Question: I am having a little trouble with this query. I want to filter my Features down for all features that have applicabilities that have include the name 'G6', but that also do not have a many to many relationship with applicabilies that have the name 'n2'. I have right now:
'''
SELECT inner.*
FROM
(SELECT feat.*
FROM Features feat
INNER JOIN Feature _has_Applicability feat_app
ON feat_app.feature_id = feat.id
INNER JOIN Applicability app
ON feat_app.applicability_id = app.id
AND app.name like '%G6%'
WHERE feat.deleted_time = '0000-00-00 00:00:00'
GROUP BY feat.id
) AS inner
INNER JOIN Feature_has_Applicability out_feat_app
ON out_feat_app.feature_id = inner.id
INNER JOIN Applicability app
ON out_feat_app.applicability_id = app.id
AND app.name NOT LIKE '%N2%'
GROUP BY inner.id
HAVING count (*) = 1
'''
I have a many to many from Feature to Applicability where
Feature
'id' INT PRIMARY
'deleted_time' DATETIME
Applicability
'id' INT Primary
'name' VARCHAR(45)
Feature_has_Applicability
'feature_id' INT
'applicability_id' INT
Example:
I have feature A with applicabilities named N2 and G6
I have feature B with applicability G6, N7
I have feature C with applicability N2
I want only feature B to be returned as it includes G6 but not N2.
G6 is A and N2 is B in regards to features that have a many to many relationship with them.

This still seems to return features that have an applicability to 'n2'. Can you see what I am doing wrong? Thank you.
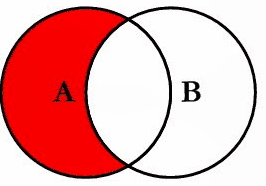
Answer: Your first sub-query seems fine. Personally, I'm not sure why you still get records based on this query alone without seeing the database. Maybe because you use an upper case in the query? Operators are case sensitive.
Although I suggest you to use 'NOT EXISTS'. It'd make the code much more understandable with its intention. Try this:
'''
SELECT *
FROM
features feat
INNER JOIN feature_has_applicability feat_app ON feat_app.feature_id = feat.id
INNER JOIN applicability app ON app.id = feat_app.applicability_id
AND app.name LIKE '%G6%'
WHERE
feat.delete_time = '0000-00-00 00:00:00'
AND NOT EXISTS (
SELECT
*
FROM
feature_has_applicability out_feat_app
INNER JOIN applicability out_app ON out_app.id = out_feat_app.applicability_id
AND app.name LIKE '%N2%'
WHERE
out_feat_app.feature_id = feat.id
)
'''
Using 'NOT EXISTS' help to streamline the code. So in this case, the main query is much easier to understand, where we want to find Feature records that have a applicability. But then we only want records that do NOT have applicability owned by the selected Feature records' ID.
I'm confused with the purpose of 'GROUP BY' and 'HAVING count(*) = 1'. If you group it by its ID and expect each group to only have one record, then doesn't that mean each filtered Feature record only has a single Applicability record and thus you don't need to worry about filtering out records? Unless there are weird cases like having both and keywords in the same Applicability record.
Another pointer, for your sub query, you should never use reserved keywords as an identifier. In this case, you called your sub-query as , which is a bad practice and may not run at all in other database engines. Perhaps you can call it as .